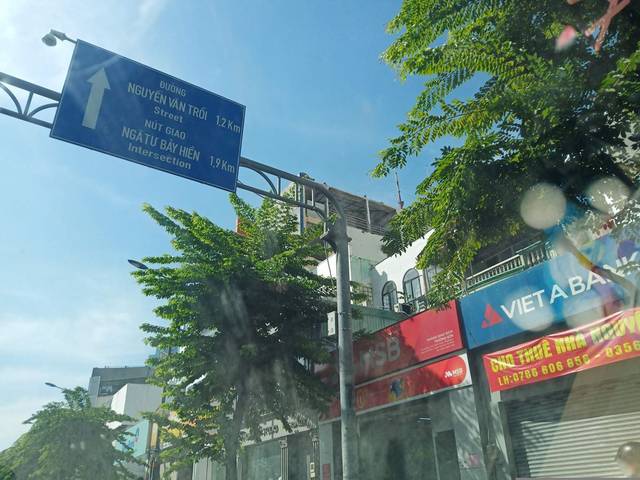
Region: Vietnam
Coordinates: 10.806, 106.664